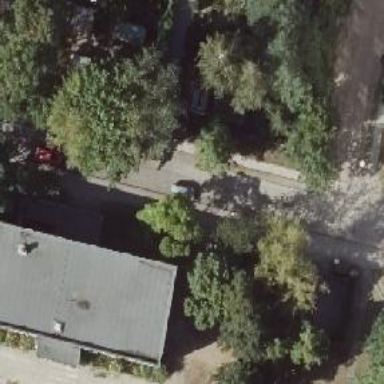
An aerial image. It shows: Residential road with concrete surface. There are separate sidewalks on both sides.